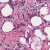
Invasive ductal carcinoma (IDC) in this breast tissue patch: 0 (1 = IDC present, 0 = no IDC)